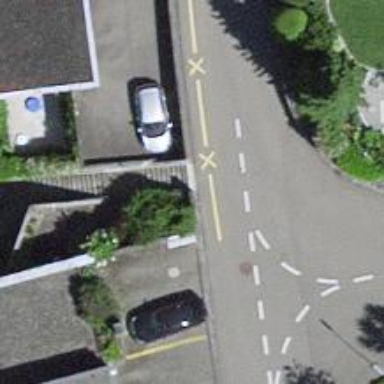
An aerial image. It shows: Road with steps.